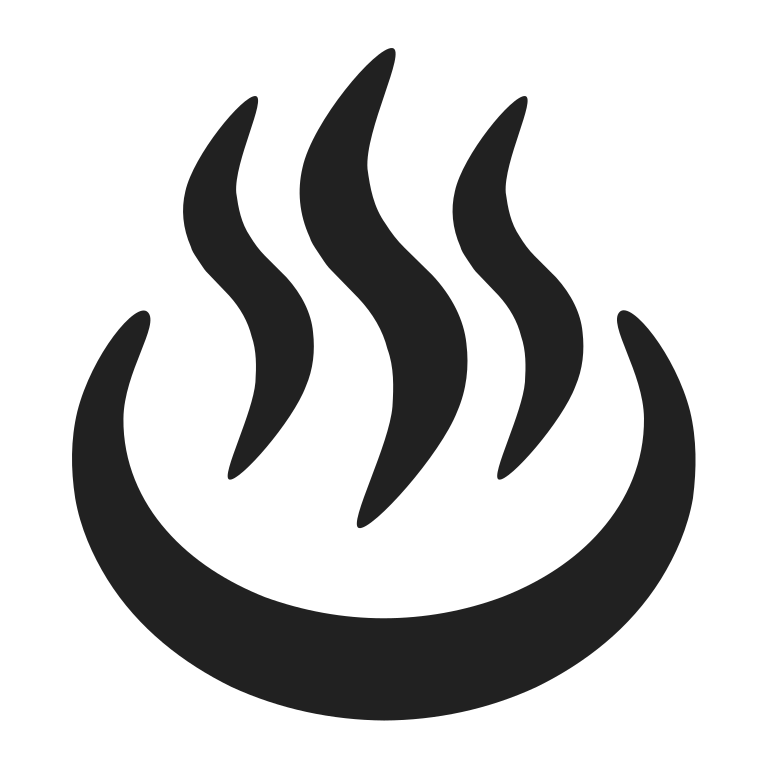
hot springs high contrast